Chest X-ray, AP view. Patient: 45 years old, sex F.
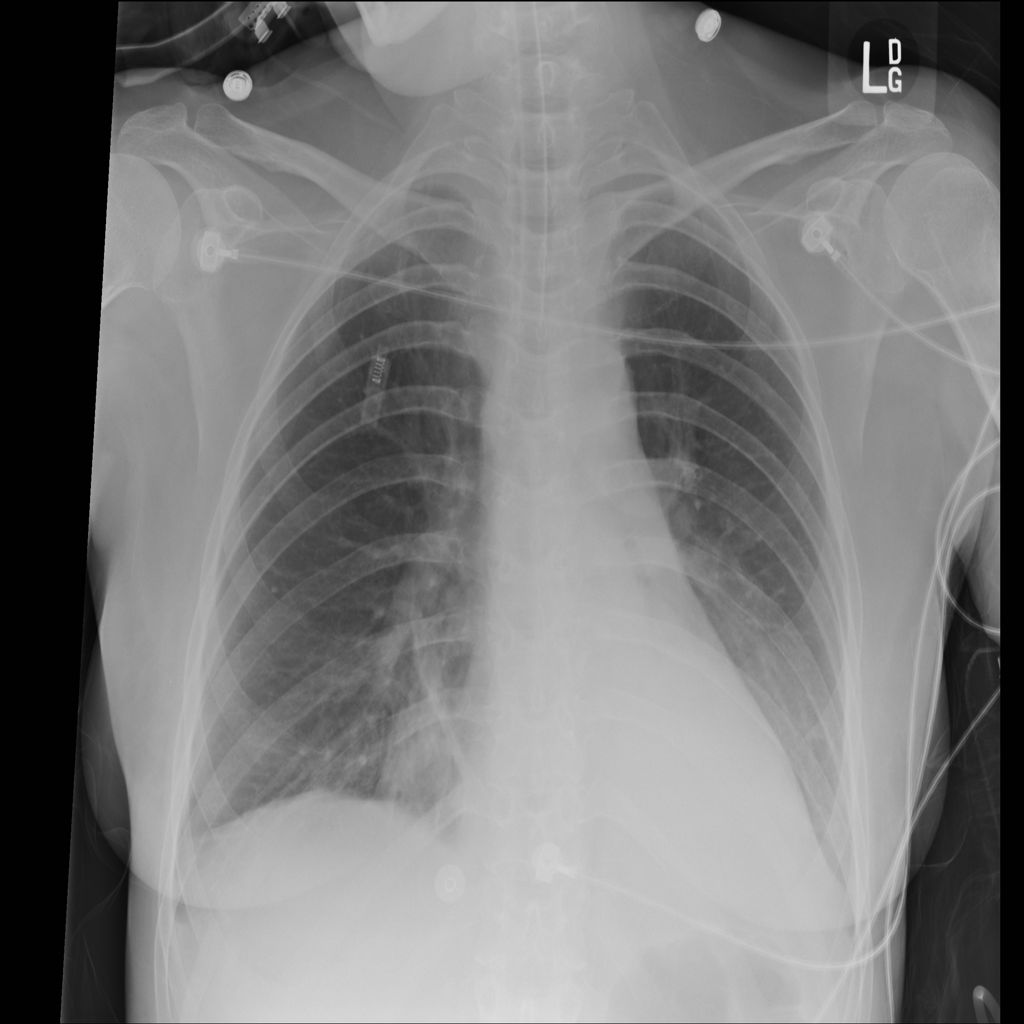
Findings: Atelectasis, Consolidation, Pneumonia